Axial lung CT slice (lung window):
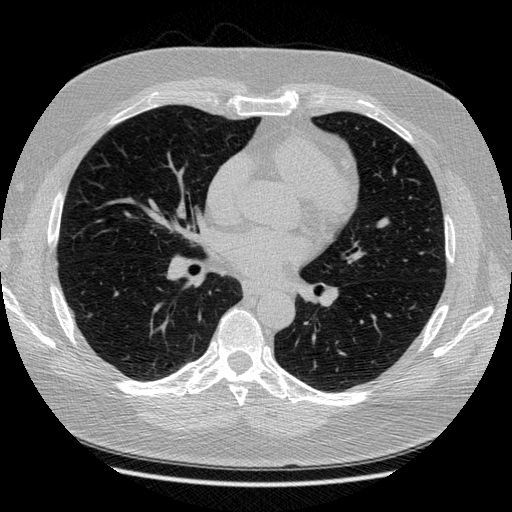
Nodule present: no